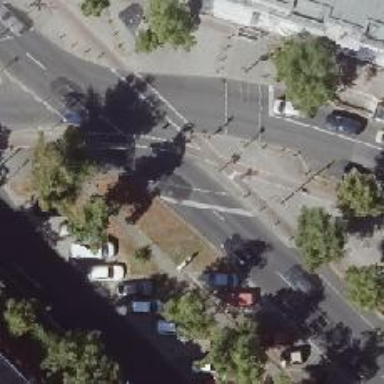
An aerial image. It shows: Road with traffic signals.